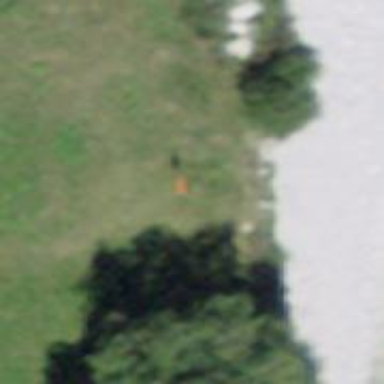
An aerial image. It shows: Pole with roof-covered pipeline marker.